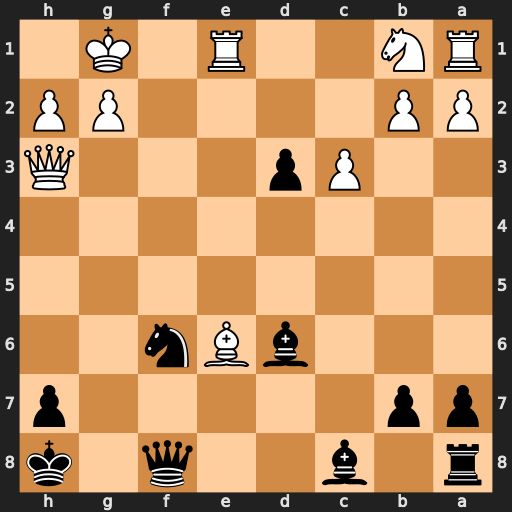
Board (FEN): r1b2q1k/pp5p/3bBn2/8/8/2Pp3Q/PP4PP/RN2R1K1
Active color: b
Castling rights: -
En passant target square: -
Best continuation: Bc5+ Kh1 Ne4 Qh5 Nf2+